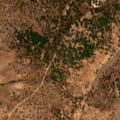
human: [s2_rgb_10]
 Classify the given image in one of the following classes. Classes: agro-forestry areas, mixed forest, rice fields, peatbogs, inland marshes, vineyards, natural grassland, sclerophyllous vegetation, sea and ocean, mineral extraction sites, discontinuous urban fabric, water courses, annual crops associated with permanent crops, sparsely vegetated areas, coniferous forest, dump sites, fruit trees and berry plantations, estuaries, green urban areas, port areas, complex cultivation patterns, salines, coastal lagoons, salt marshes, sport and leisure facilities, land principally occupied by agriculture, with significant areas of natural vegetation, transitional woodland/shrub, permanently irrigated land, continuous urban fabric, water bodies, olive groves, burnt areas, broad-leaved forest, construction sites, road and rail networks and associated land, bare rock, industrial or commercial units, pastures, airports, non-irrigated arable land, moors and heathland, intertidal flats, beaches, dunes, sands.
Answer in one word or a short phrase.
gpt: agro-forestry areas, mixed forest